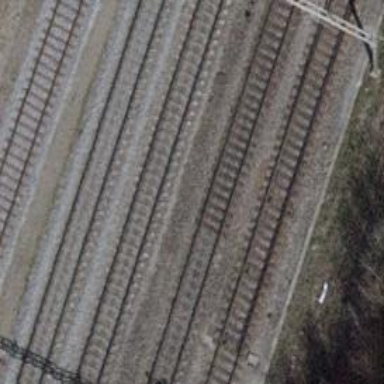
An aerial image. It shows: Single railway track with electrified contact line.